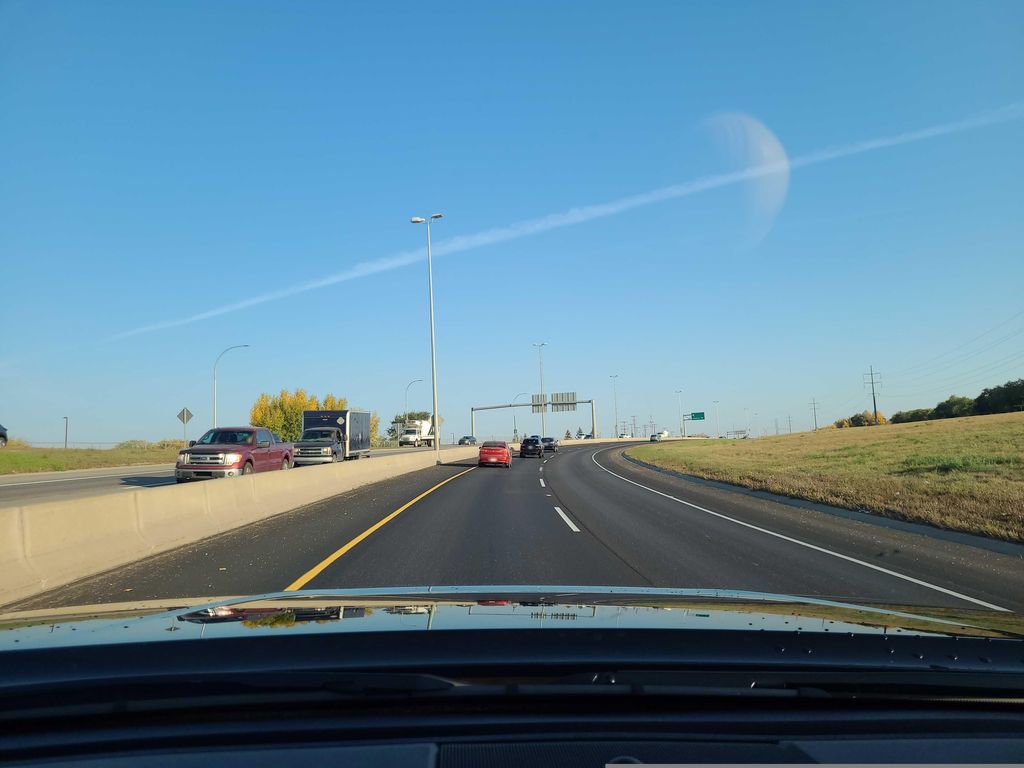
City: saskatoon